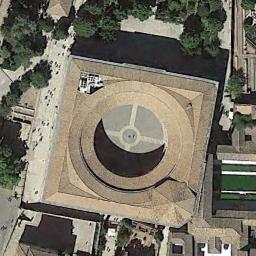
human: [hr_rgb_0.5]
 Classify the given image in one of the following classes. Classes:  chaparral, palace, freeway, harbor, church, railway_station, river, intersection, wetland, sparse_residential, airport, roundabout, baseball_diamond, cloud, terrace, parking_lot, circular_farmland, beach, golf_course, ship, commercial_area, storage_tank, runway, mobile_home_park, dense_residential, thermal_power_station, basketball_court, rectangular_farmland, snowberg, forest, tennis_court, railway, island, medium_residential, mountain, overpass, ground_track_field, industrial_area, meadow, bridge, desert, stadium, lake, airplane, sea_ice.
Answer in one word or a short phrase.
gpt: palace